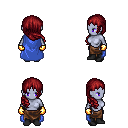
a pixel art fantasy rpg character, female body template, dark elf, purple skin, blue cape, robe skirt, brunette right-swept hairstyle, gold gloves, black shoes, four views (front, back, left, right), 2x2 character sprite sheet, small pixel art, hard edges, no anti-aliasing